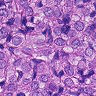
Metastatic tissue present: yes